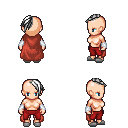
a pixel art fantasy rpg character, female body template, human, light skin, maroon cape, red pants, white long mohawk hairstyle, white cloth bracers, white slippers, four views (front, back, left, right), 2x2 character sprite sheet, small pixel art, hard edges, no anti-aliasing